Question: I have this error every time that I intend to install the app on my device with Eclipse Juno.
I also tried uninstalling the app, clearing the project, reopening Eclipse and reboot de system and the phone.
and the problem is still there.
the logcat said
but I don't understand what he said (Eclipse) about this.
I don't know what to do now.
please help

EDIT:
Added AndroidManifest.xml
'''
<?xml version="1.0" encoding="utf-8"?>
<manifest xmlns:android="http://schemas.android.com/apk/res/android"
package="amalgame.trainer.ultimate"
android:versionName="1" android:versionCode="1">
<uses-sdk android:minSdkVersion="6" />
<uses-permission android:name="android.permission.ACCESS_NETWORK_STATE"></uses-permission>
<uses-permission android:name="android.permission.INTERNET" />
<uses-permission android:name="android.permission.ACCESS_FINE_LOCATION" />
<uses-permission android:name="android.permission.ACCESS_COARSE_LOCATION" />
<uses-permission android:name="android.permission.WRITE_SETTINGS" />
<uses-permission android:name="android.permission.WRITE_EXTERNAL_STORAGE" />
<uses-permission android:name="android.permission.WAKE_LOCK"/>
<uses-feature android:name="android.hardware.camera" android:required="true"/>
<uses-feature android:name="android.hardware.bluetooth" android:required="false"/>
<uses-feature android:name="android.hardware.telephony" android:required="false"/>
<supports-screens
android:smallScreens="true"
android:normalScreens="true"
android:largeScreens="true"
android:anyDensity="false"
/>
<application
android:allowBackup="true"
android:icon="@drawable/iconfree4848"
android:label="@string/app_name"
android:theme="@style/CustomTheme"
android:logo="@drawable/iconfree4848"
>
<uses-library android:name="com.google.android.maps" />
<activity
android:name="amalgame.trainer.ultimate.TrainerActivity"
android:label="@string/app_name"
android:screenOrientation="portrait"
android:configChanges="locale|orientation|keyboardHidden"
>
<intent-filter>
<action android:name="android.intent.action.MAIN" />
<category android:name="android.intent.category.LAUNCHER" />
</intent-filter>
</activity>
<activity
android:name="com.google.ads.AdActivity"
....
</application>
</manifest>
'''
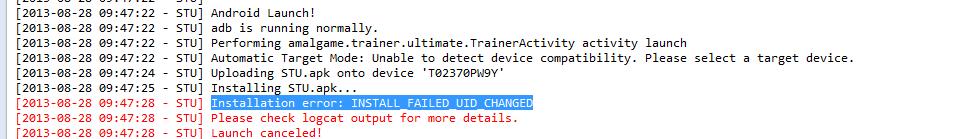
Answer: Finally I have got the solution after the several tries, the solution was reset to factory settings the phone and problem solved.
It's not a good solution but this solve my problem.